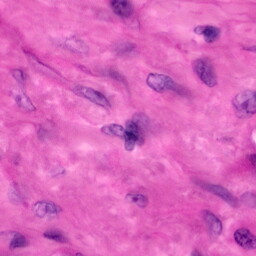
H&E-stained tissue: Pancreatic